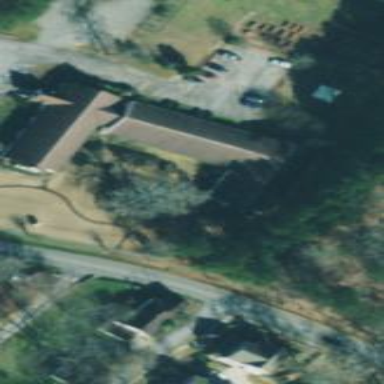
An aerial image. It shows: Beautiful church building.